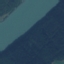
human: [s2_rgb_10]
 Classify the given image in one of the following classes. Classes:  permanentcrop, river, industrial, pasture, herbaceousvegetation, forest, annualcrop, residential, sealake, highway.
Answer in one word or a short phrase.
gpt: River